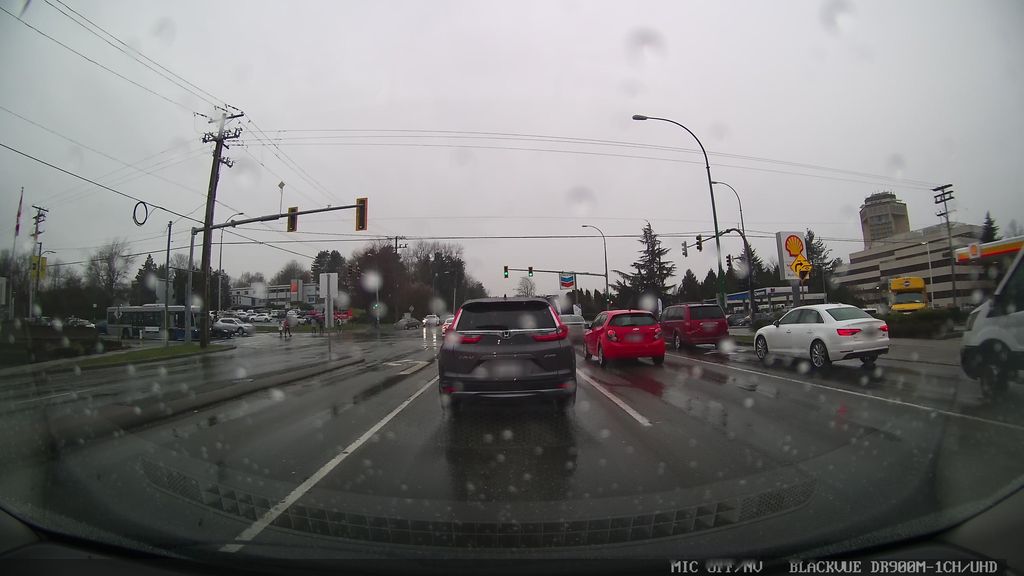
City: vancouver